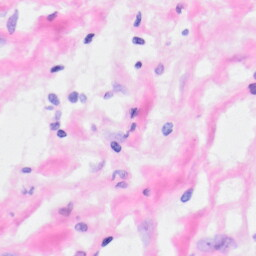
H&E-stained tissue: Kidney